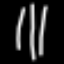
Label: line